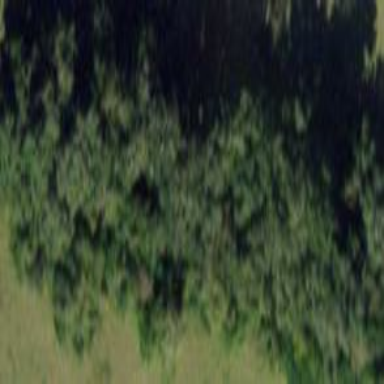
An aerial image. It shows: Mixed leaf woodland.